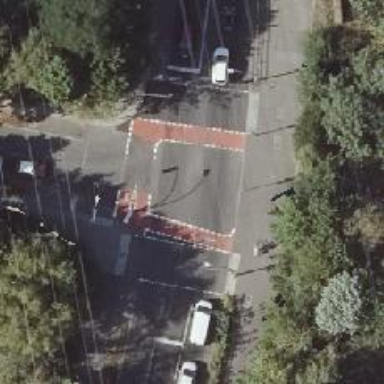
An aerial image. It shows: Tertiary road with separate sidewalks on both sides and cycling lanes on both sides. The road surface is asphalt.